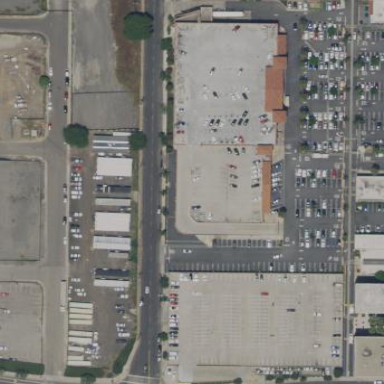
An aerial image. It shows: Retail building.